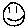
Label: smiley face